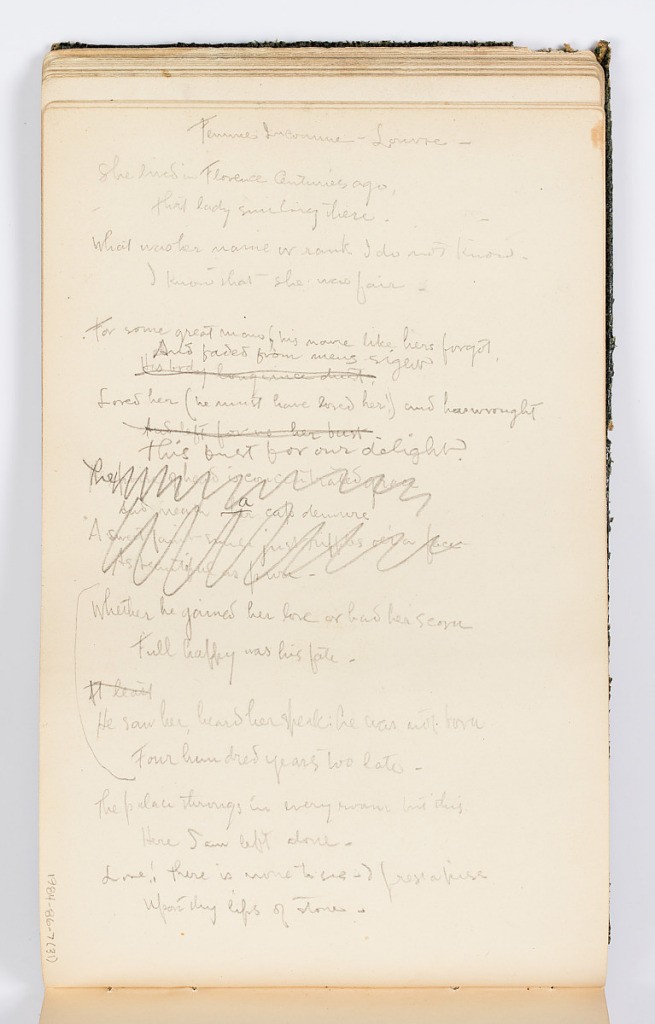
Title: Sketchbook Page: Femme Inconnue, Louvre (Poem)
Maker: Kenyon Cox, American, 1856–1919
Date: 1883
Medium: Graphite on paper
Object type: Sketchbook folio
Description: Poem titled Femme Inconnue, Louvre.